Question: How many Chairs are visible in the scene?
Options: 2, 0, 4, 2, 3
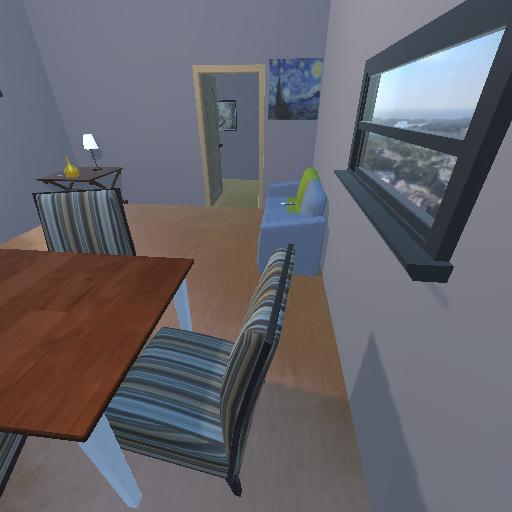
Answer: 2